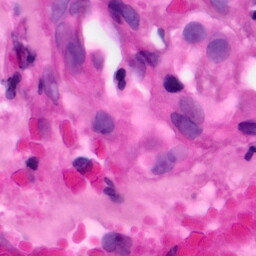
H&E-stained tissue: Pancreatic